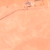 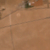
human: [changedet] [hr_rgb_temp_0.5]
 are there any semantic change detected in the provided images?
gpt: Two orthogonal streets have been edified in the desert.